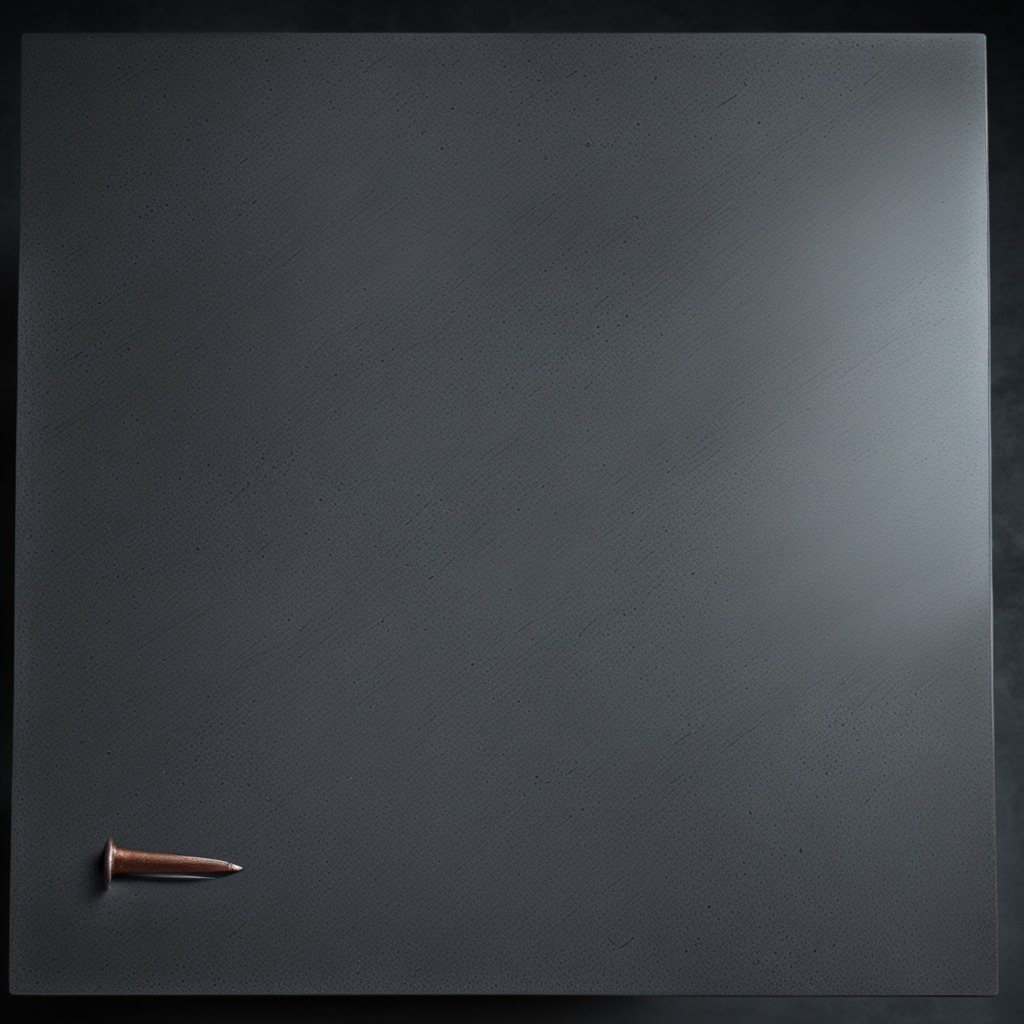
A nail is lying on a clean granite table inside a workshop at night dim ambient light soft shadows worn but